三年级 · 组合数学
有 3 件上衣, 2 条裙子, 1 条裤子, 如果把 1 件上衣和 1 件下装配成 1 套, 可以有 ( )套不同的搭配方法。
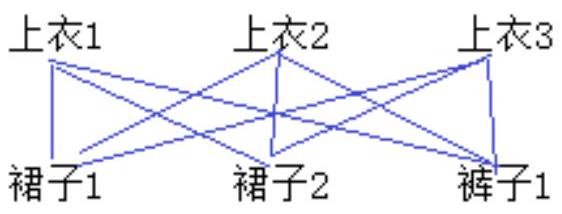
A. 6
B. 9
C. 12
答案: B
解析: 解$B$

上衣有三种选择，以第一件上衣为例，可以搭配 2 条裙子、 1 条裤子，有三种选择；同理,第二件上衣、第三件上衣也都分别有 3 种搭配可选, 一共有 $3 \times 3=9$ 套搭配方法, 据此即可解答。

$3 \times 3=9$ (套) $，$ 可以有 9 套不同的搭配方法。

故答案为: $B$

本题是一个搭配问题题目，也可以用画图方法解答，如图: